Interaction volume radius: 10 \u00c5
Interaction volume height: 10 \u00c5
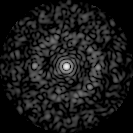
Disorder parameter: 0.8247